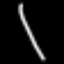
Label: line